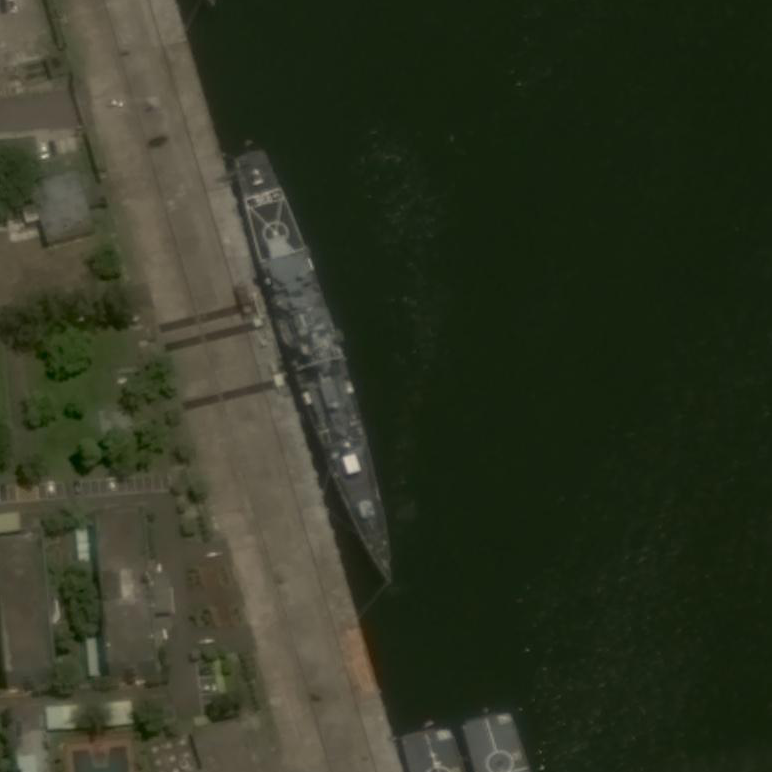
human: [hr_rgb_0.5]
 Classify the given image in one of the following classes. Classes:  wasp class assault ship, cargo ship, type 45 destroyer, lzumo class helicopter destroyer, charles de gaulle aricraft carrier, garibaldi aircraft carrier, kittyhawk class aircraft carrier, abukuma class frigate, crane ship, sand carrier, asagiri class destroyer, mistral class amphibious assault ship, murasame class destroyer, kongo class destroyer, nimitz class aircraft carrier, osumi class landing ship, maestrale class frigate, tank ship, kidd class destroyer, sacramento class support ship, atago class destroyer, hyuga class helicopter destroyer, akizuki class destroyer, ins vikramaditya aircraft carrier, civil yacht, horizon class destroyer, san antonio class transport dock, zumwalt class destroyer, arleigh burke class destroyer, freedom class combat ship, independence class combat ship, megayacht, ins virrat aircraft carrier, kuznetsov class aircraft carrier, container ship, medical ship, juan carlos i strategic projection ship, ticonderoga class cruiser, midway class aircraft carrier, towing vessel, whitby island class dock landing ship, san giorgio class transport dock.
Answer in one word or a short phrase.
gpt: Ticonderoga class cruiser